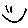
Label: smiley face